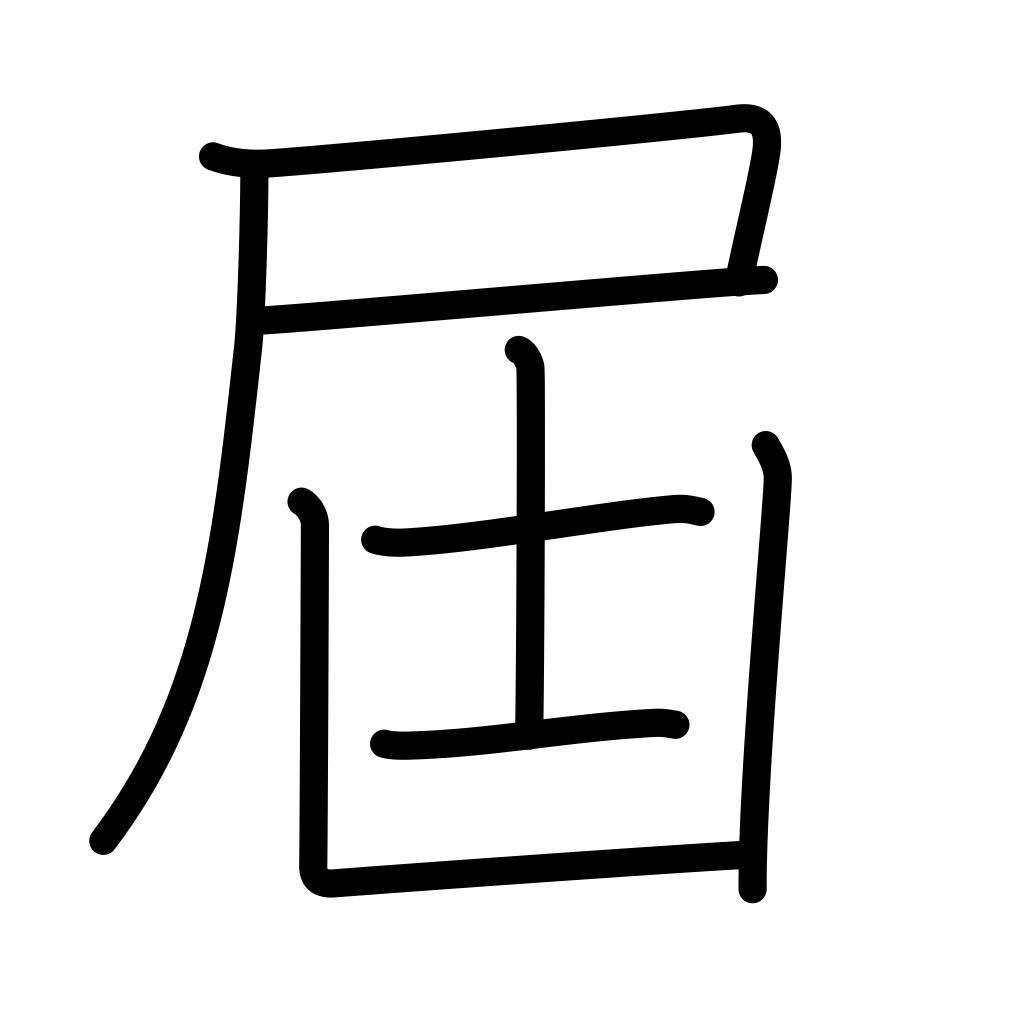
Meaning: reach, arrive, report, notify, forward